Field crop: tomato
Growth stage: 1
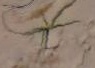
Species: cyperus